Interaction volume radius: 5 \u00c5
Interaction volume height: 50 \u00c5
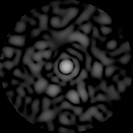
Disorder parameter: 0.8121